Question: I'm about making a responsive blogger template. I developed it in Chrome from scratch but when I opened it with other browser, in this case is Ms Edge and Internet Explorer, there's a little problem. When I resized the window to mobile size, the horizontal scroll shown. So I tried to open in Android Browser (not Chrome) on my phone, the horizontal scroll is gone. Is this from my code or Ms Edge itself?

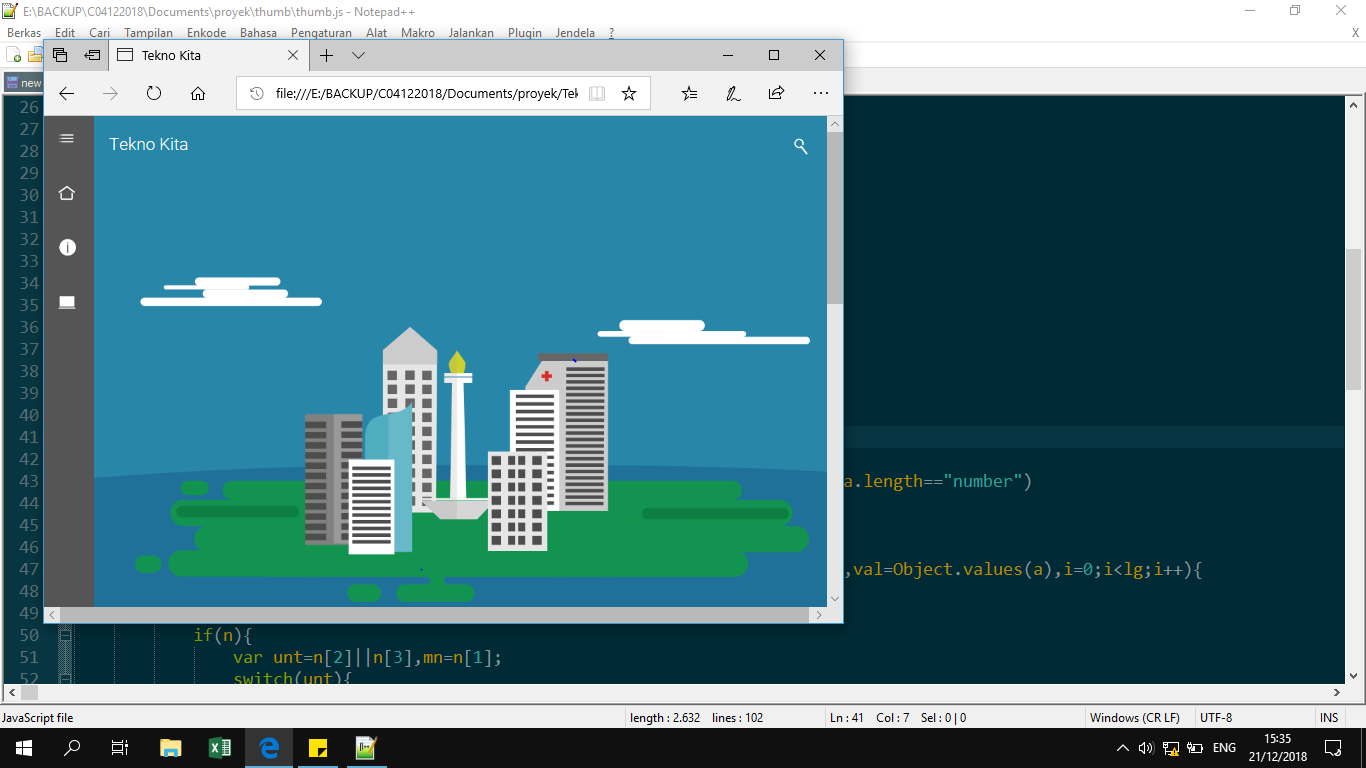
Answer: If you want hide only horizontal scroll, put this in your css:
'''
body {
overflow-x: hidden;
}
'''